Interaction volume radius: 10 \u00c5
Interaction volume height: 25 \u00c5
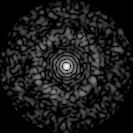
Disorder parameter: 0.8391